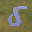
Label: 5